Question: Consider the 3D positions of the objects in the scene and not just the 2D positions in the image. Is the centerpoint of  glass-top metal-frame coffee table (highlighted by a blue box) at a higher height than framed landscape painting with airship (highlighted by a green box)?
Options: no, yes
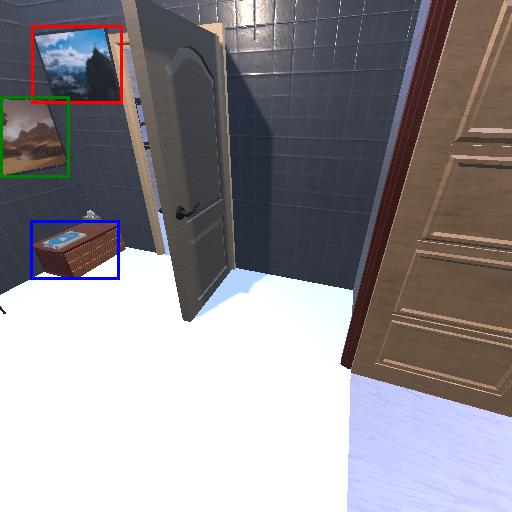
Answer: no